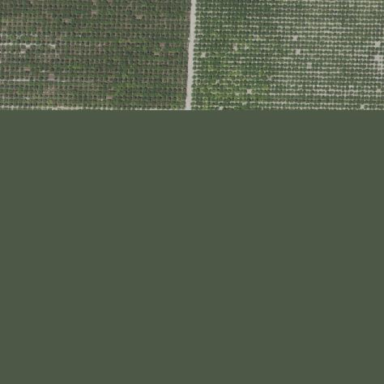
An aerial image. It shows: Orchard.